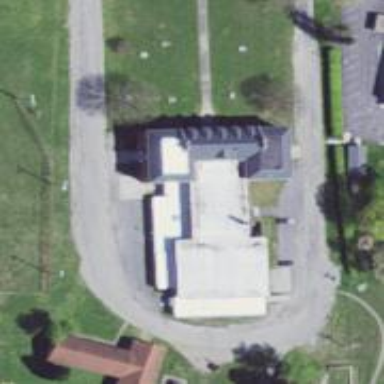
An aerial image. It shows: Historic school.